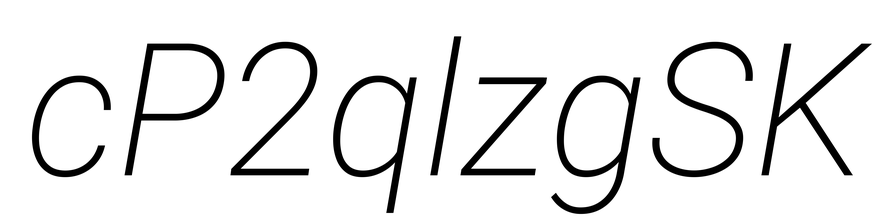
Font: Roboto-Italic_ExtraLight_Italic